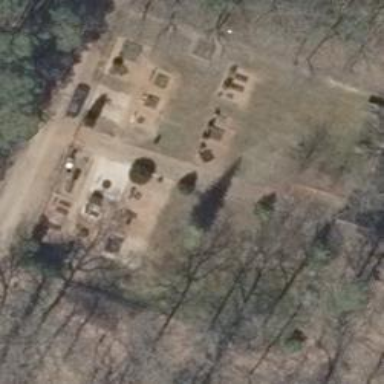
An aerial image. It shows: Cemetery.